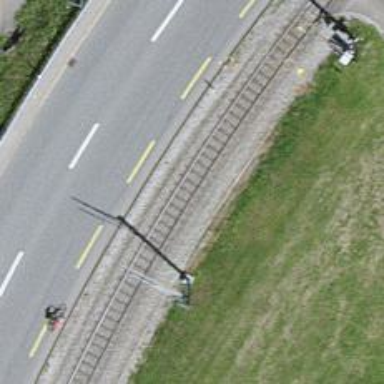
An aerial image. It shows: Narrow-gauge railway track electrified by contact line.